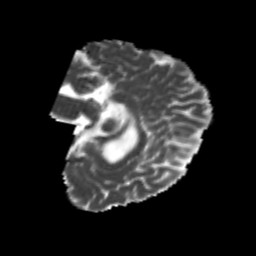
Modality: MD
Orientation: sagittal
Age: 24
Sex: female
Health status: healthy
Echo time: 0.074 s